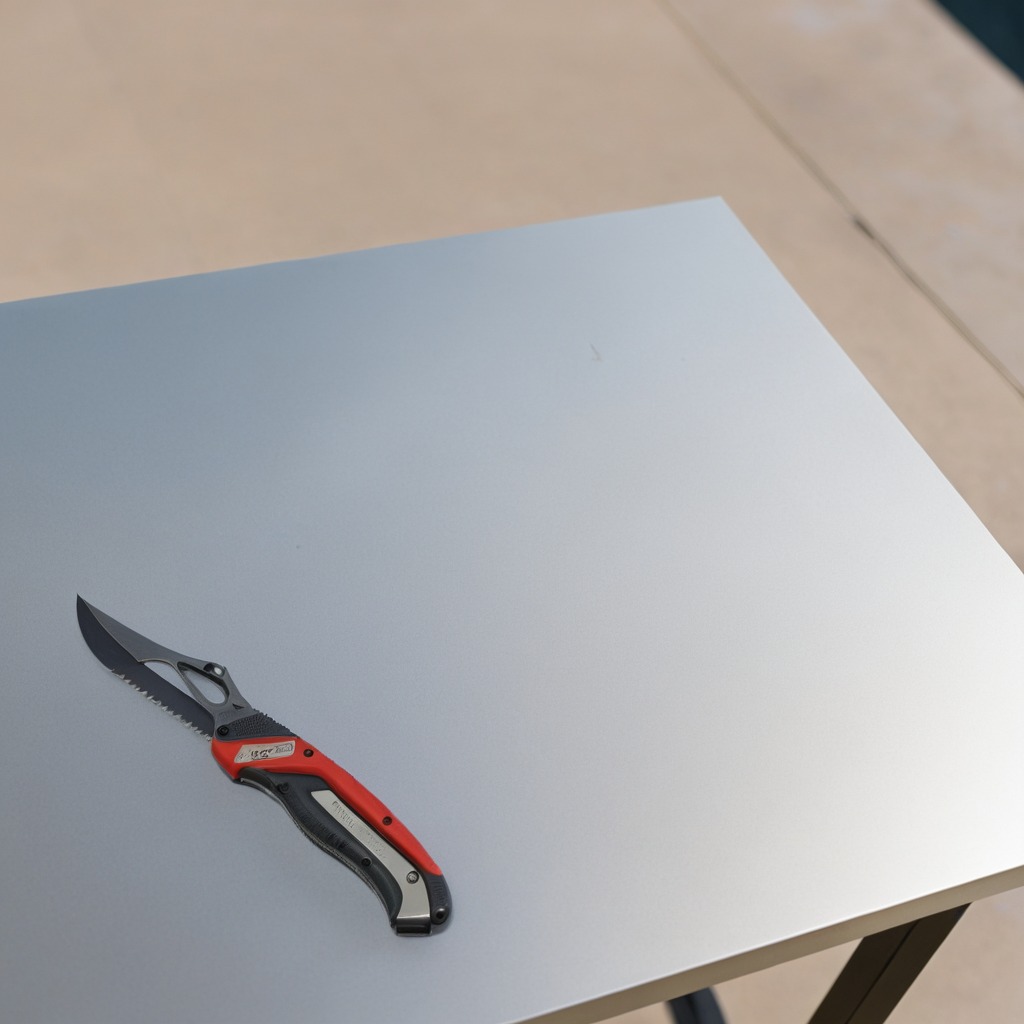
A utility knife lying on a utility table in a temporary outdoor tool station.